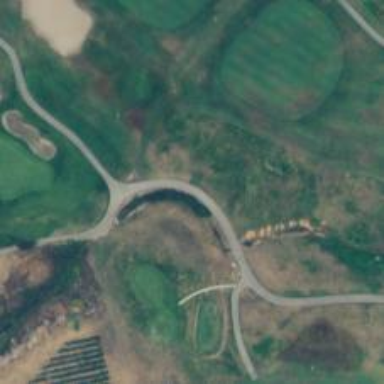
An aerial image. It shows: Footway path at Eagle Vines Golf Course.